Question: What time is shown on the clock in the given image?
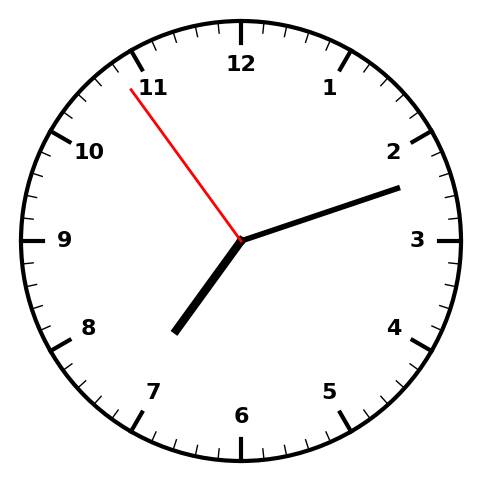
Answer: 07:11:54